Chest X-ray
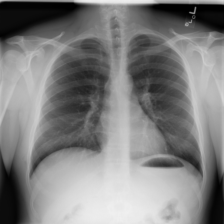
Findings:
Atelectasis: negative
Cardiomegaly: negative
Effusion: negative
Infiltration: negative
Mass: negative
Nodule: negative
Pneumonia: negative
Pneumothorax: negative
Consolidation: negative
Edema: negative
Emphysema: negative
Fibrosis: negative
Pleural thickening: negative
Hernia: negative